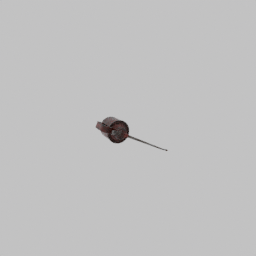
Label: tools